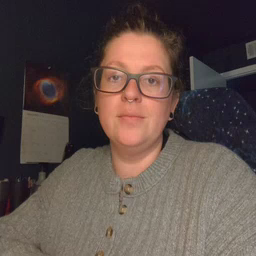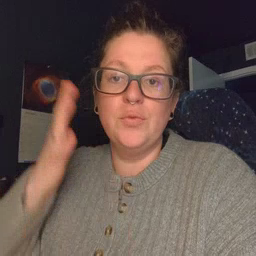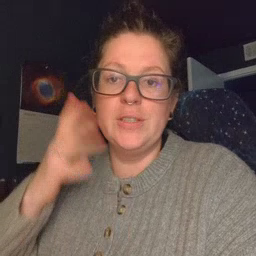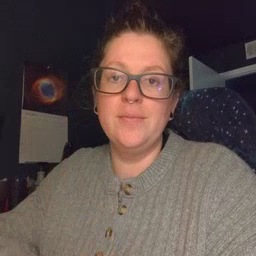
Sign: tree